Question: I'm a really confused by the different options of drawing in QT. To make it clear, I'm not asking for code. Just I'd be so thankful if someone can shed a light on the best way to implement that. I don't think it's very complicated!
Here is the result that i'm looking for!

The main idea is to have a textinput at the top and a list of suggestion above with matched results.
At the moment, I use a 'QTreeWidget', and add rows with a 'QTreeWidgetItem' with a 'QStringList'. Obviously it doesn't look like the screenshot :) Should i use a 'QItemDelegate' to handle the drawing? I did some research, but it looks a bit painfull to draw with a QPainter. I thought it would be easier to implement a custom widget and replicate it somehow with maybe a 'QListView'? 'QListWidget'?
Thanks.
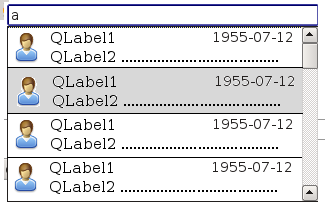
Answer: You could indeed try to use a 'QListView' to draw your combo, it might be a tad simpler to handle than a 'QTreeWidget'.
Unfortunately, I'm afraid you will have to subclass a 'QItemDelegate' (or some other kind of delegate) to handle a custom display of your data (eg, mixing an icon, a few strings and a date field...).
For the data itself, you may want to consider using a 'QStandardItemModel'. Because you only want to display some data, overwriting the 'data' method should be enough (along the 'rowCount' and 'columCount' methods, of course).